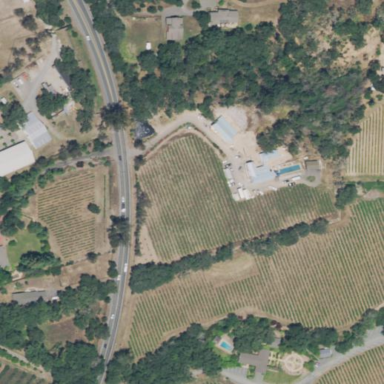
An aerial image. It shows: Vineyard with grape crops.